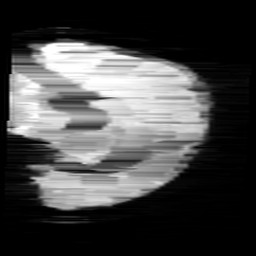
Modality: minIP
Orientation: sagittal
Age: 11
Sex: male
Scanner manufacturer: siemens
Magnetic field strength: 3 T
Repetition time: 0.027 s
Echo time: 0.02 s